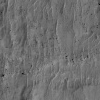
Atmospheric dust classification: not_dusty